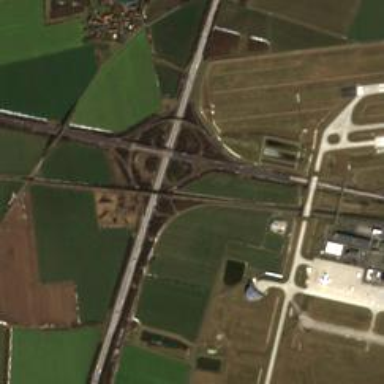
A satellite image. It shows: Motorway area.